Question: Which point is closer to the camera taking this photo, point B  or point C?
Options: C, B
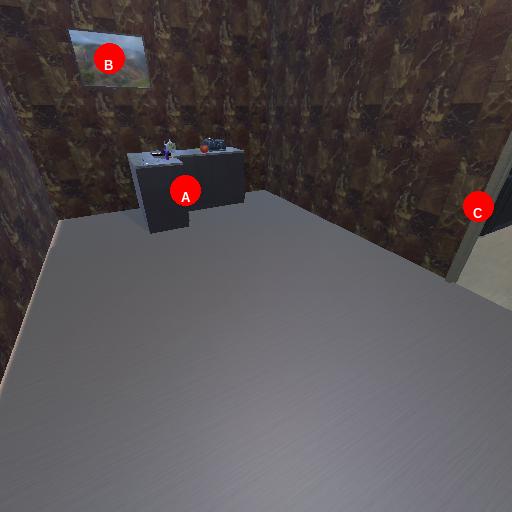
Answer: C